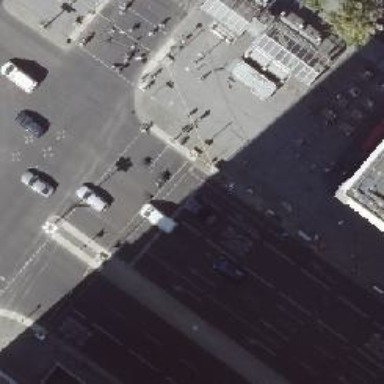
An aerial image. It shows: Road with traffic signals.